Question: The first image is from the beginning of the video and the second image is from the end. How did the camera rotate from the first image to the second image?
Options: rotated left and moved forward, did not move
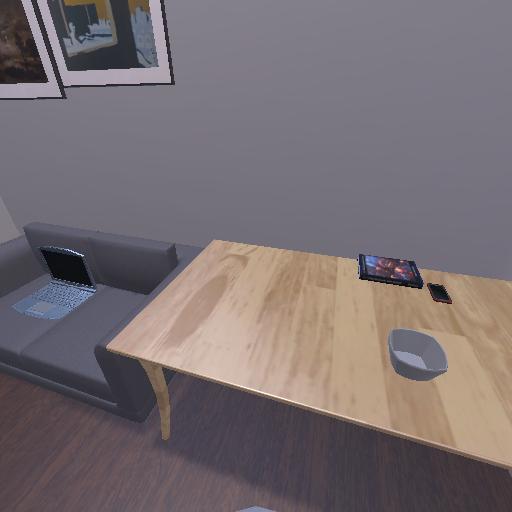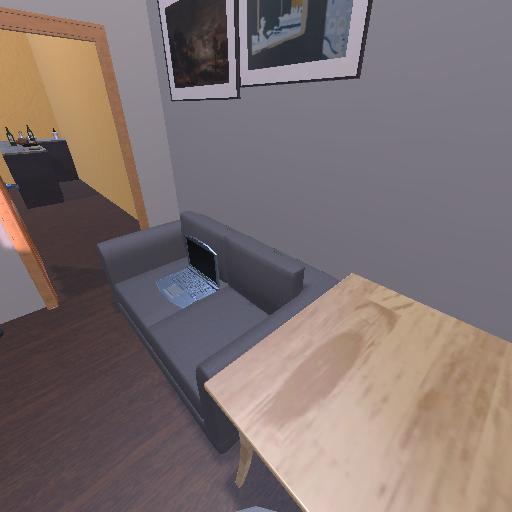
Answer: rotated left and moved forward